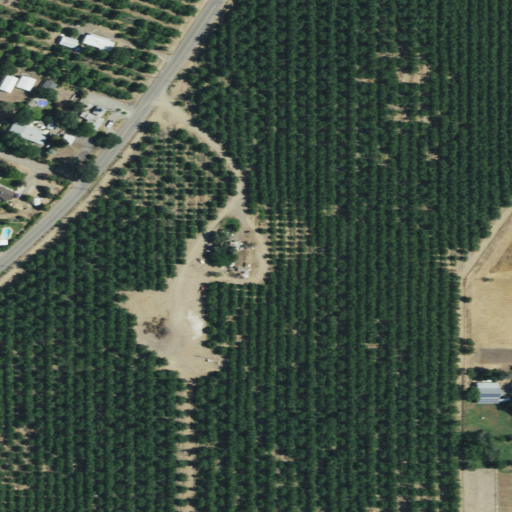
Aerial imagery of valley in California named Central Valley containing cultivated crops, low intensity development, open development, grassland, medium intensity development, and pasture